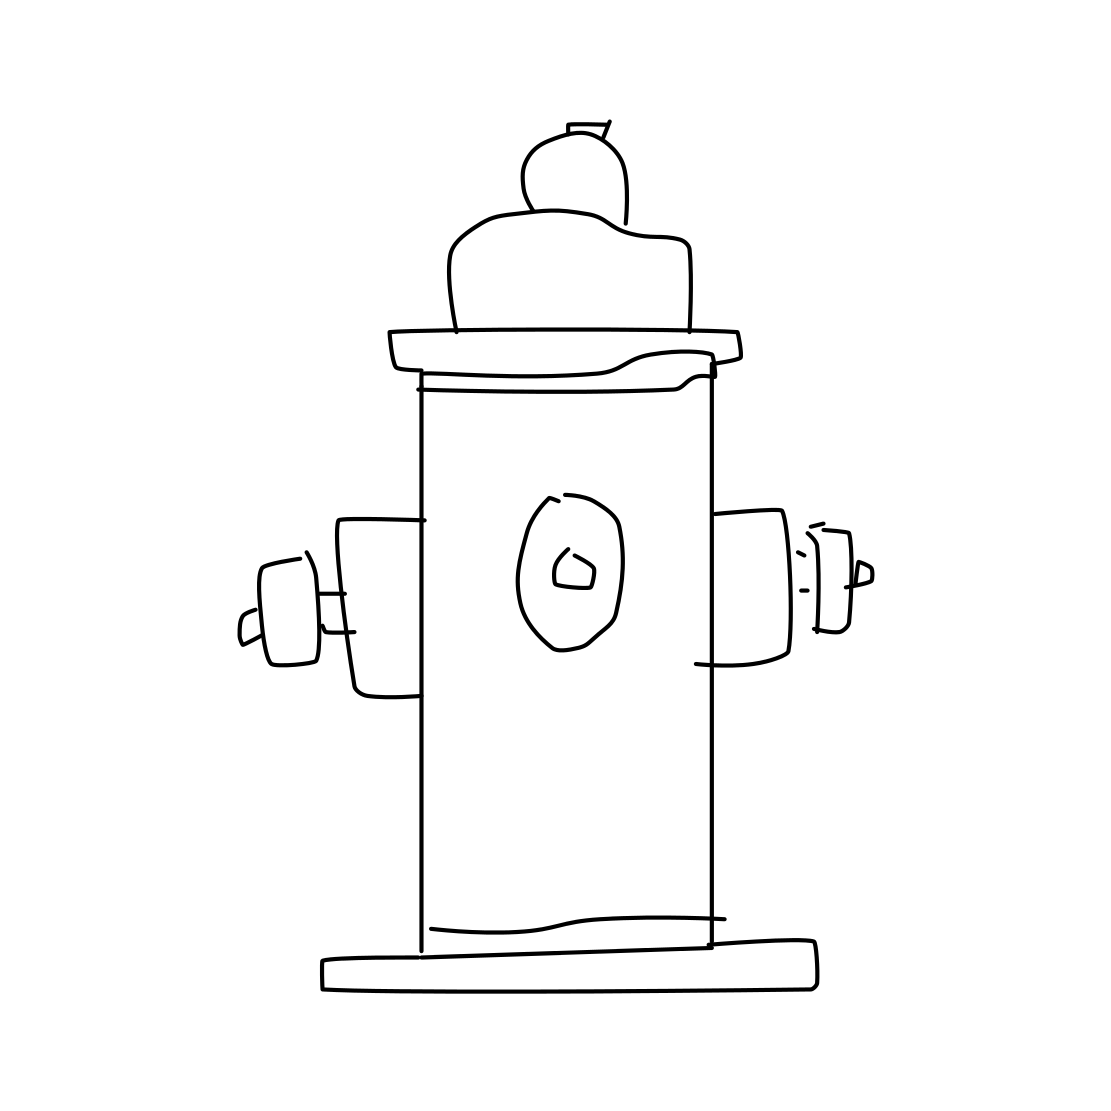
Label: fire hydrant